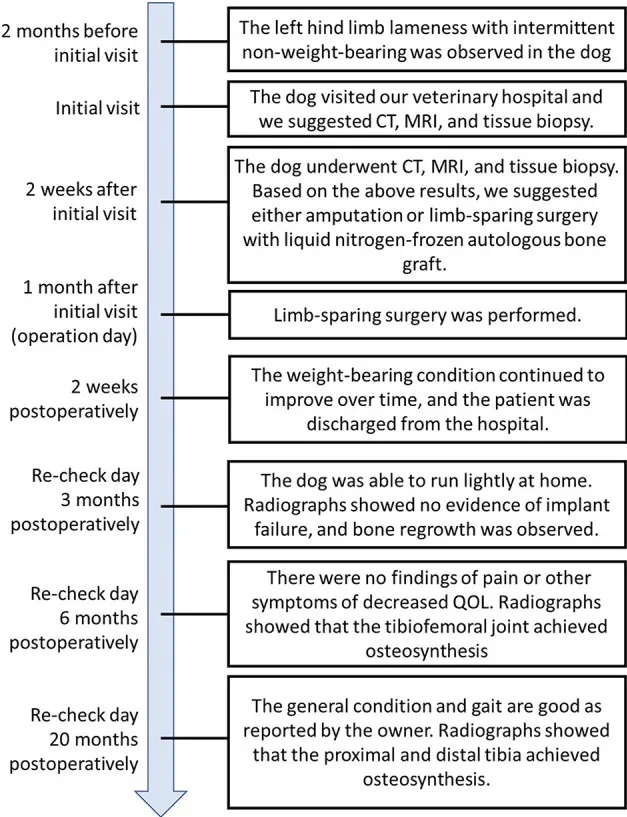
Timeline with relevant data from the episode of care. CT, computed tomography; MRI, magnetic resonance image.
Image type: chart (chart)